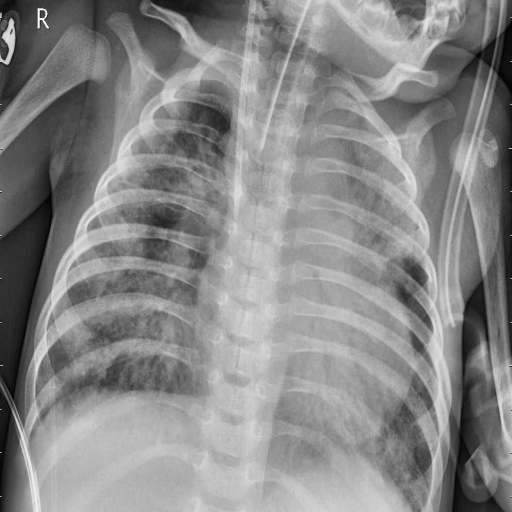
Finding: PNEUMONIA